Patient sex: M
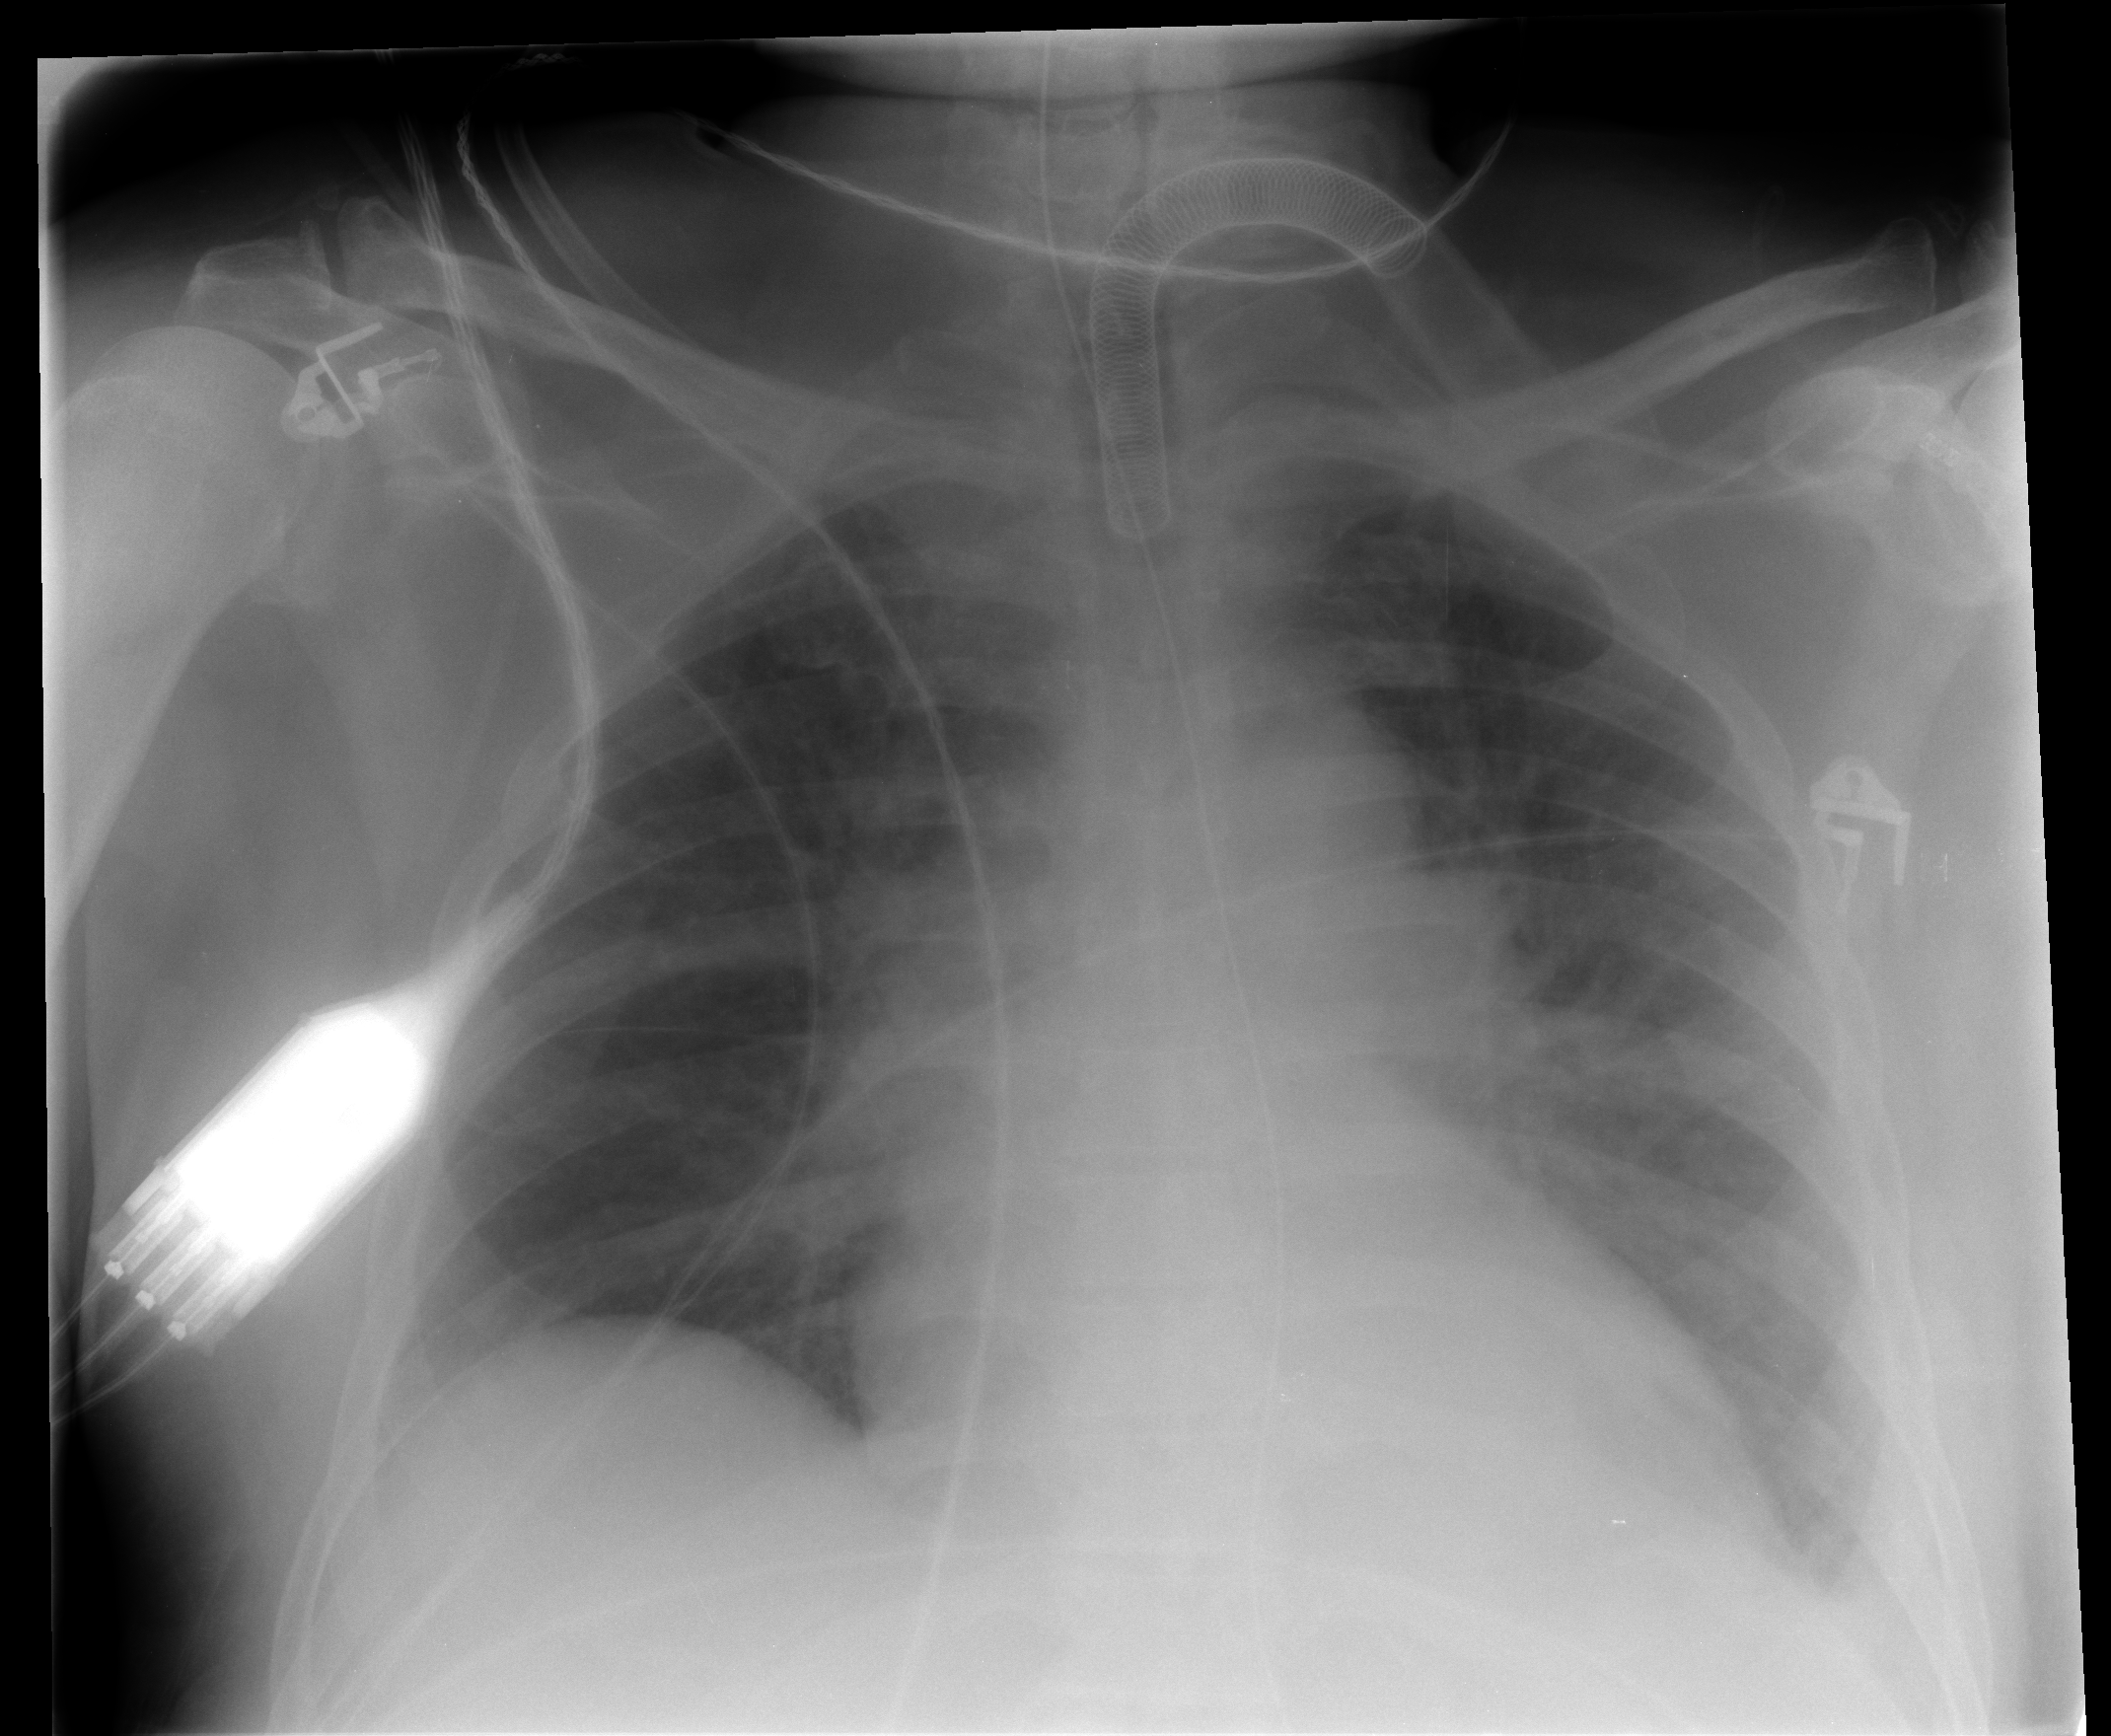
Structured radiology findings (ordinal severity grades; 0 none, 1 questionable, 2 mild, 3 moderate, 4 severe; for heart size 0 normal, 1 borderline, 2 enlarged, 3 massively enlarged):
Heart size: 0
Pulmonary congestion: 2
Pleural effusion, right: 0
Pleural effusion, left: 2
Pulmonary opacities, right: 1
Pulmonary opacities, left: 2
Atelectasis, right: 2
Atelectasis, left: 2